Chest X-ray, AP view. Patient: 33 years old, sex M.
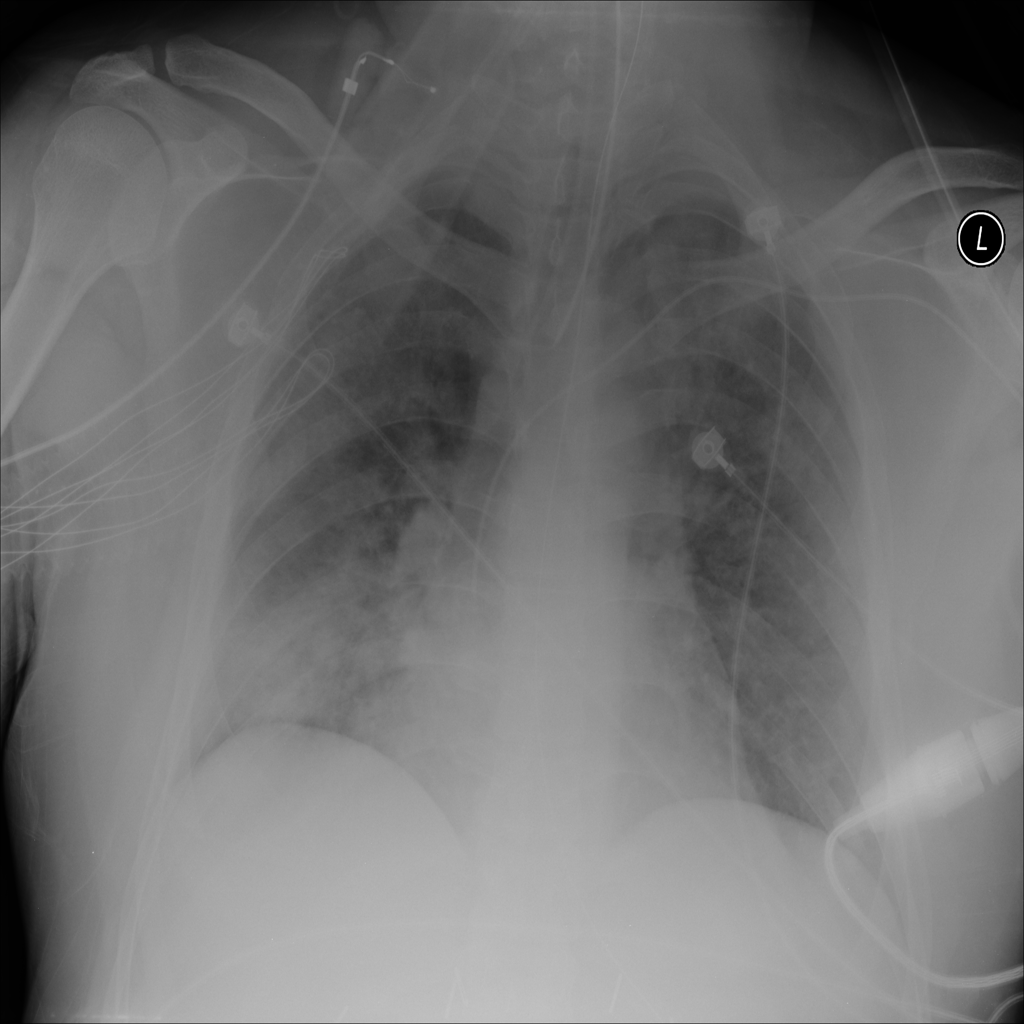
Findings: Infiltration, Nodule